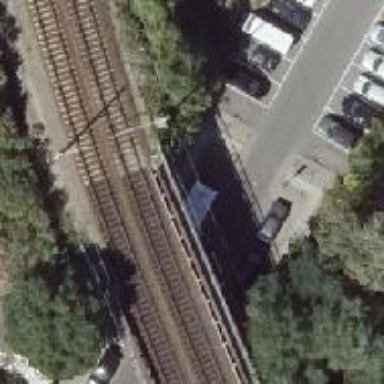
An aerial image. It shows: Bridge over railway with electrified contact lines.